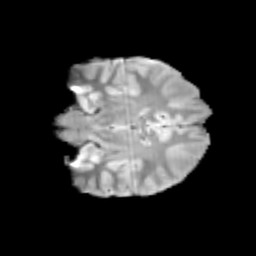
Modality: T2w
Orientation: coronal
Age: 13
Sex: male
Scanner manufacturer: siemens
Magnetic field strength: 3 T
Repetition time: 3.8 s
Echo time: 0.07 s